Interaction volume radius: 5 \u00c5
Interaction volume height: 15 \u00c5
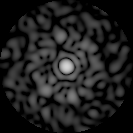
Disorder parameter: 0.8583